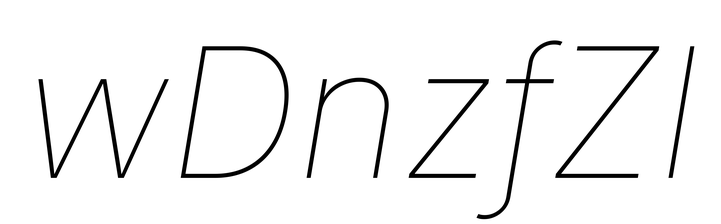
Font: Inter-Italic_Thin_Italic